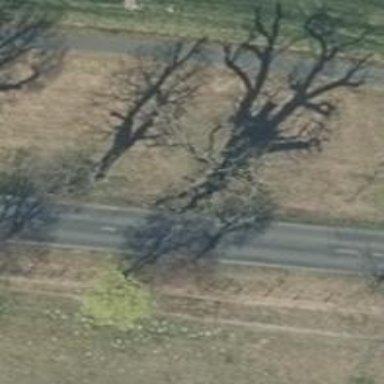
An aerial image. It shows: Natural monument of deciduous broadleaved tree.